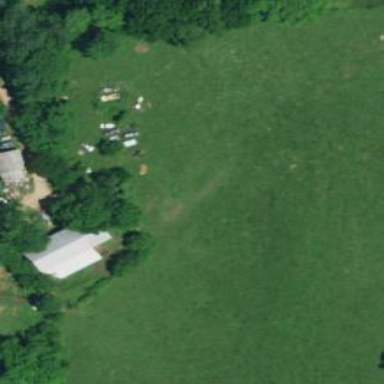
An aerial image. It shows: Farmyard area.